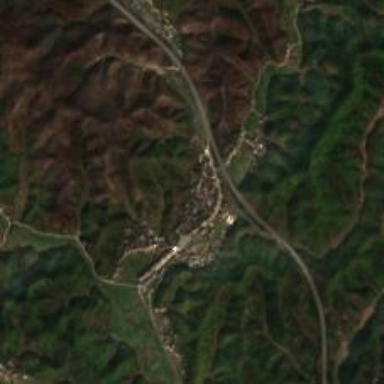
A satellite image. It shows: Village.